Interaction volume radius: 5 \u00c5
Interaction volume height: 20 \u00c5
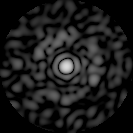
Disorder parameter: 0.8398